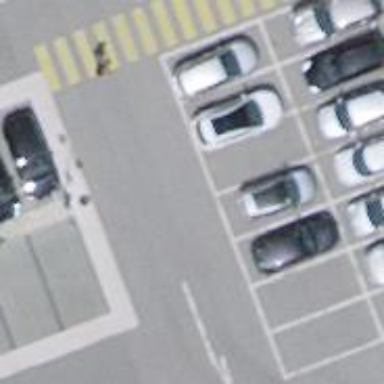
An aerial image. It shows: Road serving as parking aisle.